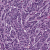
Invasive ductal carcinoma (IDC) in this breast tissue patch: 0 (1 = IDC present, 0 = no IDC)